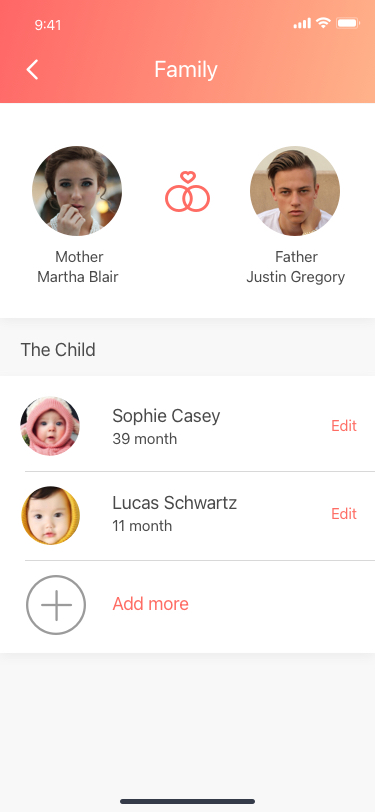
Text in this UI design:
Mother
Martha Blair
Father
Justin Gregory
Sophie Casey
39 month
Edit
Lucas Schwartz
11 month
Edit
Add more
The Child
Family